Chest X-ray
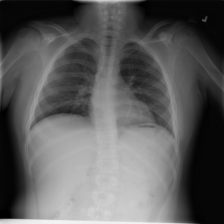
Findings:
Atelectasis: negative
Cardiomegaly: negative
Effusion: negative
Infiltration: negative
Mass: negative
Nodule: negative
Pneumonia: negative
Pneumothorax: negative
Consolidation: negative
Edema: negative
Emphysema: negative
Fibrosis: negative
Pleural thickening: negative
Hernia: negative